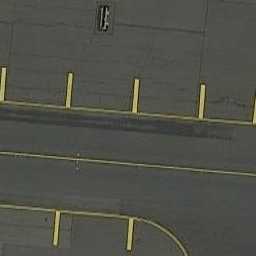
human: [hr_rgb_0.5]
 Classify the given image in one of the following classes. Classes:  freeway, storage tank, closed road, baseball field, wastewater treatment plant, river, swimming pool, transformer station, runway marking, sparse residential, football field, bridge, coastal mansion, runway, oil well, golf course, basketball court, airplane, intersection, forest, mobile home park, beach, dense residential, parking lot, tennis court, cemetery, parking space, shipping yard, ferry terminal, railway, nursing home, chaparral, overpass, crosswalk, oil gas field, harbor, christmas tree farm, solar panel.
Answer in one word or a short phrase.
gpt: runway marking